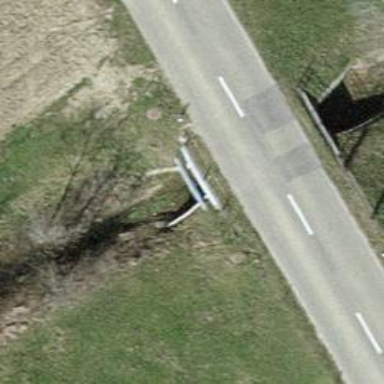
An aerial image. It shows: Culvert tunnel.